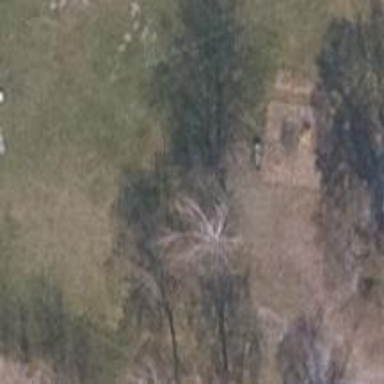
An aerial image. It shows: Disc golf hole.